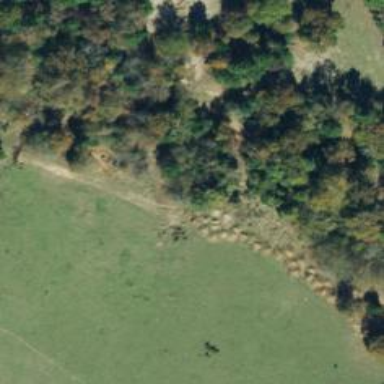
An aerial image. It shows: Mixed woodland with variety of leaf types and cycles.